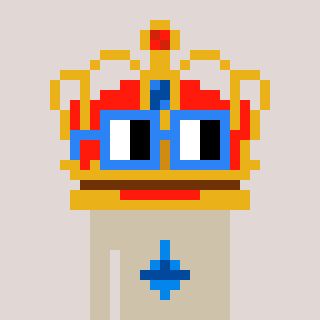
a pixel art character with square blue glasses, a crown-shaped head and a bege-colored body on a warm background